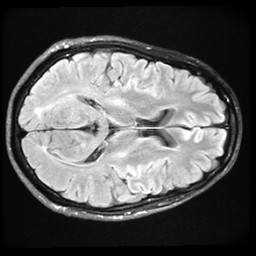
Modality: FLAIR
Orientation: axial
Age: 39
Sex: male
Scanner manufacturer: ge
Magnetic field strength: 3 T
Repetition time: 11 s
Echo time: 0.1497 s